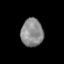
Tissue: prostate
Cell type: T cells
Senescence score: 0.3012
Nuclear area (px): 611
Mean DAPI intensity: 137.427